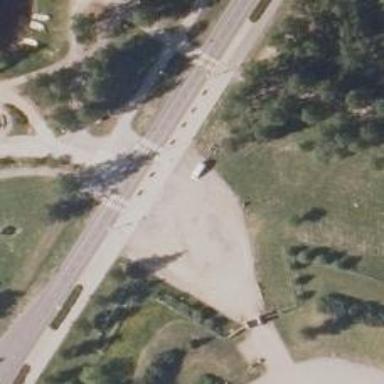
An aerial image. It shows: Cycleway with zebra crossing for safe passage.